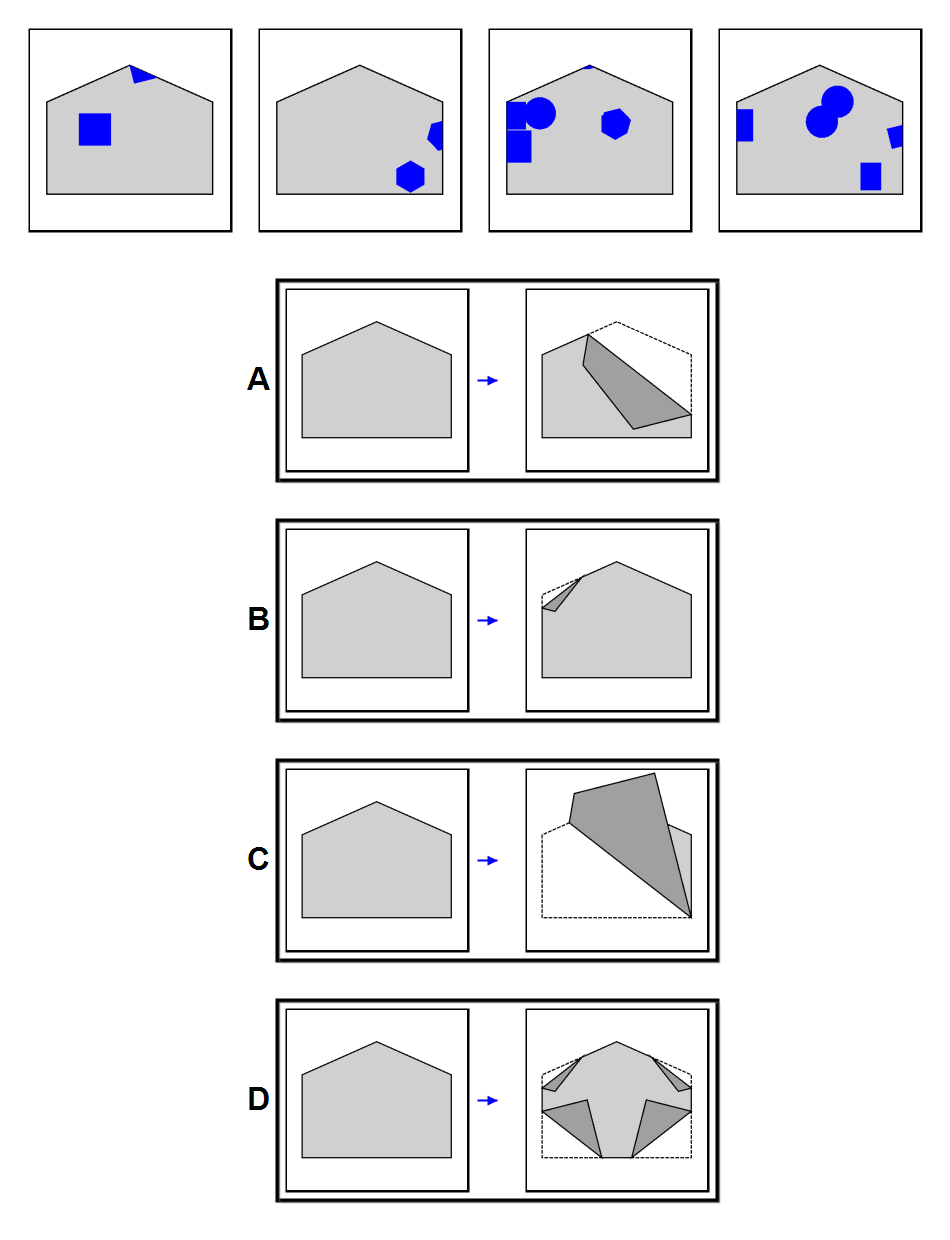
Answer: A